Field crop: maize
Growth stage: 2
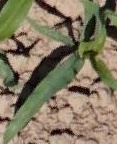
Species: maize